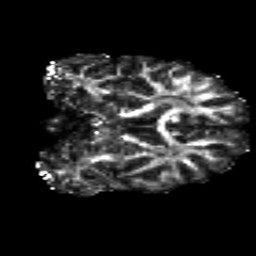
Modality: FA
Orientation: coronal
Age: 19
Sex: male
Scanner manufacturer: siemens
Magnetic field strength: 3 T
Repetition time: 8.8 s
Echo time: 0.085 s